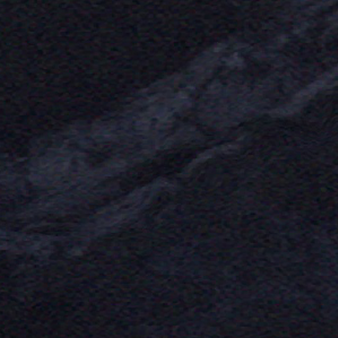
Label: other